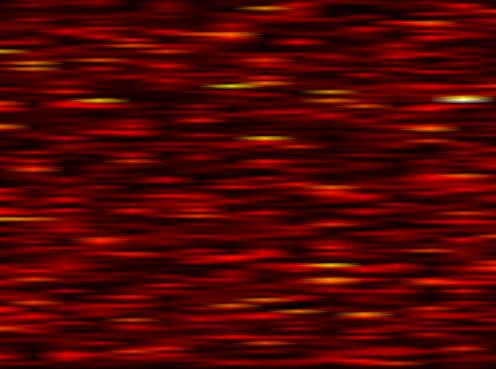
Label: FBMC